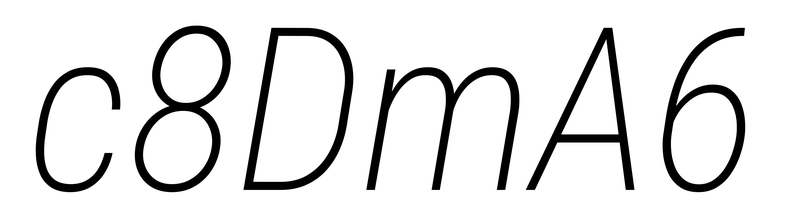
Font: Roboto-Italic_Condensed_ExtraLight_Italic